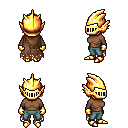
a pixel art fantasy rpg character, female body template, human, dark skin, brown tattered cape, teal pants, light blonde bangs hairstyle, gold helm, gold gloves, gold boots, four views (front, back, left, right), 2x2 character sprite sheet, small pixel art, hard edges, no anti-aliasing